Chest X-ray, PA view. Patient: 35 years old, sex F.
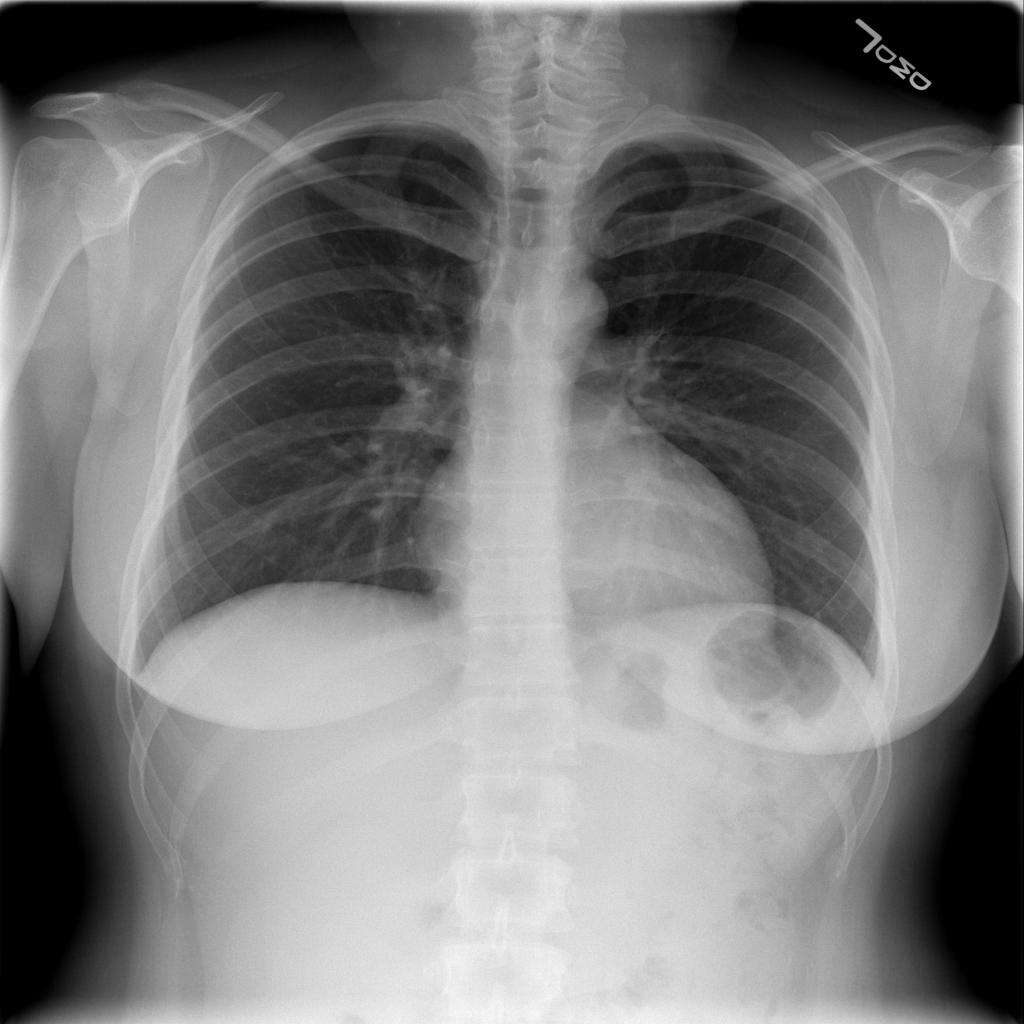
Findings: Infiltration